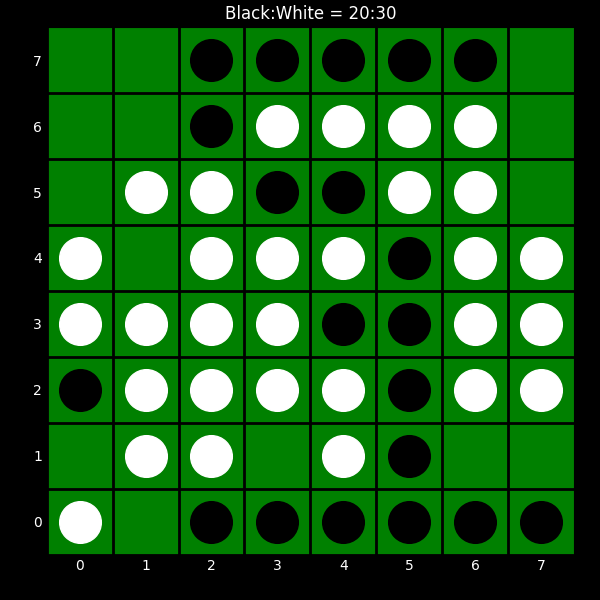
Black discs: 20
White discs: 30